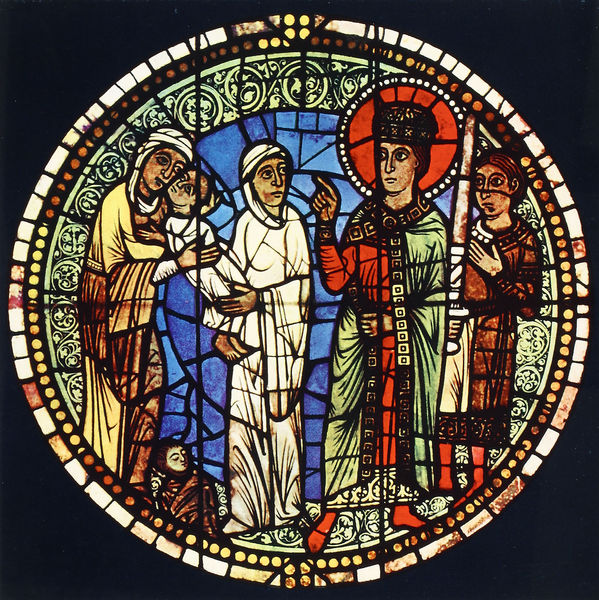
Titel: Farbverglasung des Straßburger Münsters
Standort: Straßburg, Münster (EU - F)
Schlagwörter: blau, hand, kopf, mann, umhang, weiß, frauen, gelb, bunt, fenster, finger, frau, glas, hut, kleid, licht, rot, ornament, diener, bild, kirche, gewand, mantel, kind, kreis, rund, engel, farbig, füße, baby, kaiser, könig, papst, dekoration, verzierung, zeigen, religion, dom, schwert, mosaik, fensterbild, kathedrale, heiligenschein, nimbus, glasmalerei, christus, jesus, mittelalter, priester, mönch, heiliger, heilige, taufe, christentum, kriche, heinrich, kirchenfenster, apostel, buntglasfenster, byzantinisch, knappe, jesusbild, glasmaerei, jönbig, schwarzlot